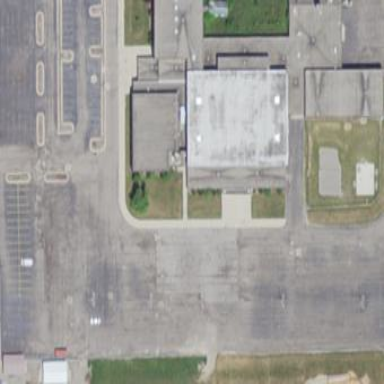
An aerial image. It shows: Parking area.